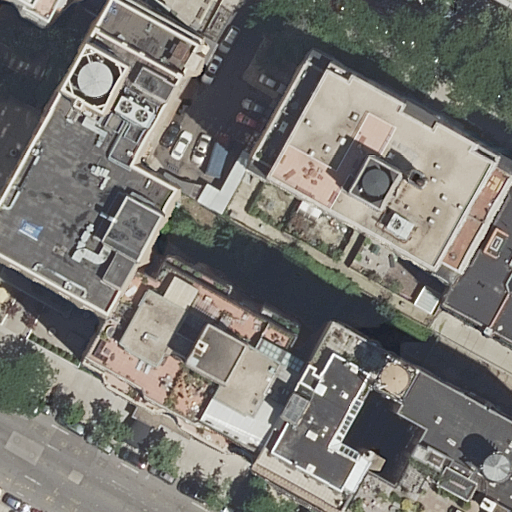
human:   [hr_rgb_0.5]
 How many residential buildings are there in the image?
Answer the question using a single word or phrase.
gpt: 9

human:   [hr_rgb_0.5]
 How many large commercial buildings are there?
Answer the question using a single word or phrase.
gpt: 0

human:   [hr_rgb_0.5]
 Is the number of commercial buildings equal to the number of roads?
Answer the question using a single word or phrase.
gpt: no

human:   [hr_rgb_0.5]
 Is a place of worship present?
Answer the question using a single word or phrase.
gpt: yes

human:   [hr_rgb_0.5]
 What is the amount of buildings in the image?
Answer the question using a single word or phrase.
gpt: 9

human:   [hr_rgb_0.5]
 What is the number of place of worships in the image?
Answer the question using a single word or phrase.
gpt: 1

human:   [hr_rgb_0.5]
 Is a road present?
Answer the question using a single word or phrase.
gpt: yes

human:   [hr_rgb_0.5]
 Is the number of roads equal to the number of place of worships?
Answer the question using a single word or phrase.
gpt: no

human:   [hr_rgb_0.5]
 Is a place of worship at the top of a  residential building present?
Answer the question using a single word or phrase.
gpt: yes

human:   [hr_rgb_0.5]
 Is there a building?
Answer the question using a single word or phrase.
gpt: yes

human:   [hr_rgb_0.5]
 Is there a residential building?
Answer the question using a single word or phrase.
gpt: yes

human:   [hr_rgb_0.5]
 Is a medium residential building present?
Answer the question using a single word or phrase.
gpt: yes

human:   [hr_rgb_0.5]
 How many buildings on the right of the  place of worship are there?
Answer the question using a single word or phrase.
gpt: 0

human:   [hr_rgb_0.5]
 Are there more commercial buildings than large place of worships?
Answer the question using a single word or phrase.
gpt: no

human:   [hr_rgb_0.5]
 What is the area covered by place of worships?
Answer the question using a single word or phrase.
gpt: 52m2

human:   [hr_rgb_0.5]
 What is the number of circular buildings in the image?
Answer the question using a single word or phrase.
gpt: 0

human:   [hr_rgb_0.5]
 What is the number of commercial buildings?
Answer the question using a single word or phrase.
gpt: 0

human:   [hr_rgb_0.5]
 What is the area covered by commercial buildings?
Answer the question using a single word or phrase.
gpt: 0m2

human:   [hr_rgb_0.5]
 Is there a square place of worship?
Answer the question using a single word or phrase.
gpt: no

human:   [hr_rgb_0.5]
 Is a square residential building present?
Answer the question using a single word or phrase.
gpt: no

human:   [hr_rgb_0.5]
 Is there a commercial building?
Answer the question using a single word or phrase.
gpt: no

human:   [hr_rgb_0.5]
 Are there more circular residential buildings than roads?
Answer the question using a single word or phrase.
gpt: no

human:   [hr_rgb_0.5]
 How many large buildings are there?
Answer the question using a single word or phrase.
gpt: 2

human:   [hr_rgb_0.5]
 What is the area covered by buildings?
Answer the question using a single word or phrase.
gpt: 3412m2

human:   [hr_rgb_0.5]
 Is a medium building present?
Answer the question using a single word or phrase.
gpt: yes

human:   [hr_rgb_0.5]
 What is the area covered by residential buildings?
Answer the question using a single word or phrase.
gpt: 3412m2

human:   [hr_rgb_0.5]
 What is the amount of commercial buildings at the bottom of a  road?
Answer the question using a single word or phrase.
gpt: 0

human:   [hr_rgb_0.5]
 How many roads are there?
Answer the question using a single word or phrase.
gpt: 2

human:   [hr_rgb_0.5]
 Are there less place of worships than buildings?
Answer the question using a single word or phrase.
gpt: yes

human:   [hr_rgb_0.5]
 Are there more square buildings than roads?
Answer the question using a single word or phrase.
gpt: no

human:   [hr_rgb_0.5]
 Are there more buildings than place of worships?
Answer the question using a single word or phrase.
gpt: yes

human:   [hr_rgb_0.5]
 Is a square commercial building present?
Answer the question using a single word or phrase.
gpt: no

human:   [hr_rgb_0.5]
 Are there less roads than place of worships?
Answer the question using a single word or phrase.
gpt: no

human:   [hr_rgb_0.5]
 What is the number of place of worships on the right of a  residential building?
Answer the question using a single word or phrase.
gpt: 1

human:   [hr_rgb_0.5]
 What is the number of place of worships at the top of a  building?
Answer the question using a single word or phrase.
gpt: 1

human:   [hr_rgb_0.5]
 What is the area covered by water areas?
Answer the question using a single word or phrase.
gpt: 0m2

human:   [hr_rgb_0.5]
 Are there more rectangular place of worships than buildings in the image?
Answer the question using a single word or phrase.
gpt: no

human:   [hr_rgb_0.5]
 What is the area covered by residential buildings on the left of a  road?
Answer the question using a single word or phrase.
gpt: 1488m2

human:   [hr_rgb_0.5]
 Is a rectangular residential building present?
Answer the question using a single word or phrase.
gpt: yes

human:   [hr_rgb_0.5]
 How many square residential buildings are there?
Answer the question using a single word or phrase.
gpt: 0

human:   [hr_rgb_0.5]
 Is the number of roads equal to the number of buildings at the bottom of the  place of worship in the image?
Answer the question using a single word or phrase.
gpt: no

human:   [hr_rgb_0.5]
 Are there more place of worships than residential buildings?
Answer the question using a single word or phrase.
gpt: no

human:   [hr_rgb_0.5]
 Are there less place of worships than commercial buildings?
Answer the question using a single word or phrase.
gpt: no

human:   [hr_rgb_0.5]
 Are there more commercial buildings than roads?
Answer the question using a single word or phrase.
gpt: no

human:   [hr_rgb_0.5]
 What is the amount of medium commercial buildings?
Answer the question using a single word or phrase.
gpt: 0

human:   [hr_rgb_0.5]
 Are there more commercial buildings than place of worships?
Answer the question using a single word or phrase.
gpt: no

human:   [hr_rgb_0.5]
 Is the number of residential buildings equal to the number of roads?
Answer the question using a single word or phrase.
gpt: no

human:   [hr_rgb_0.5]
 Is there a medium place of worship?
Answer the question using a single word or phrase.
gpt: no

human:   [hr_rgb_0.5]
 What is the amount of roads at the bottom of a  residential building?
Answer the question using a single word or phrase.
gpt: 2

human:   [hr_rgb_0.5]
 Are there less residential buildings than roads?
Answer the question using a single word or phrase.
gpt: no

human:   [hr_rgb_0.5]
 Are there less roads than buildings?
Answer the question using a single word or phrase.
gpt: yes

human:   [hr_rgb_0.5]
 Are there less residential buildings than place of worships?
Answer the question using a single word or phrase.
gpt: no

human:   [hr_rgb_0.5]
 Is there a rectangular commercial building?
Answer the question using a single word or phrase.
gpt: no

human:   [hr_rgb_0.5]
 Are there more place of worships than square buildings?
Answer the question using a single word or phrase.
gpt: yes

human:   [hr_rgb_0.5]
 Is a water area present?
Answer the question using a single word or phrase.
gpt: no

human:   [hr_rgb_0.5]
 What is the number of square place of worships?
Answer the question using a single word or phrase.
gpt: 0

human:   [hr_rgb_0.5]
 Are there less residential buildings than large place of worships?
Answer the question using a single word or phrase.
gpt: no

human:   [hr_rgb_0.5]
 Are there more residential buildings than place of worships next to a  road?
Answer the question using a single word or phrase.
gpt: yes

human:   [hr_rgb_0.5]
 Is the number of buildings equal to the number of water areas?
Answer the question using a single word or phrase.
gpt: no

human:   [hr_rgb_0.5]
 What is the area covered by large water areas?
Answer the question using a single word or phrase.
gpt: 0m2

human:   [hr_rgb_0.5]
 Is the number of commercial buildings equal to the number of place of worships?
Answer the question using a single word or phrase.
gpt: no

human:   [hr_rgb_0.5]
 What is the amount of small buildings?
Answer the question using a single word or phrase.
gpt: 4

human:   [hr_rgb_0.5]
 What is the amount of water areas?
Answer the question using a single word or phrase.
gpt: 0

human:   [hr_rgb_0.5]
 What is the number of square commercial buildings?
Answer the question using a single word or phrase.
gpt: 0